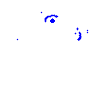
Particle: electron